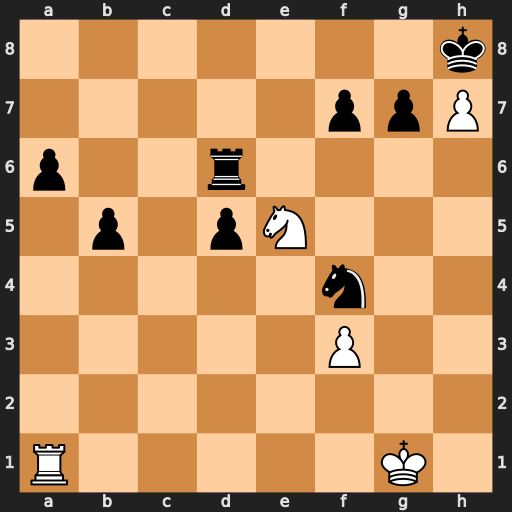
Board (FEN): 7k/5ppP/p2r4/1p1pN3/5n2/5P2/8/R5K1
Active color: w
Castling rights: -
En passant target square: -
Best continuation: Nxf7+ Kxh7 Nxd6